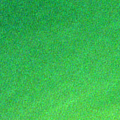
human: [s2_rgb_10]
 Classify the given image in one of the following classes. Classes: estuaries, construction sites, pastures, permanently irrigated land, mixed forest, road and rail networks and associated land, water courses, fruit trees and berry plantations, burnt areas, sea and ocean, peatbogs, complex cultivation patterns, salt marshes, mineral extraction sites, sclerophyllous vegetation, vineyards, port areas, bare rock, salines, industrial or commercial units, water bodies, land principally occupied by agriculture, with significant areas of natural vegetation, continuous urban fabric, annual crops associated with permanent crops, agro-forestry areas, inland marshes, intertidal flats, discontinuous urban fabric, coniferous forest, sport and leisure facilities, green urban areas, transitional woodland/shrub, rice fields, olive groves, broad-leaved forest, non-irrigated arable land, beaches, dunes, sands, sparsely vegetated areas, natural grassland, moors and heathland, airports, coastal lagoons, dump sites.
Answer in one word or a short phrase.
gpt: sea and ocean